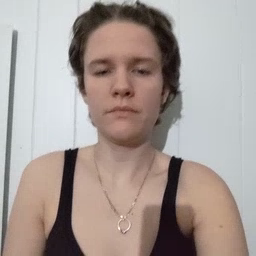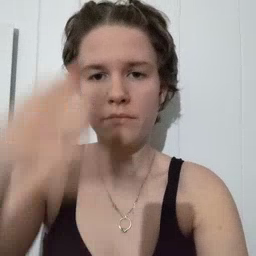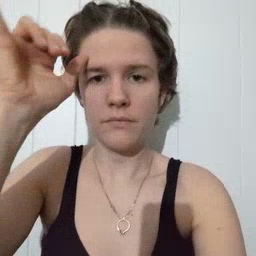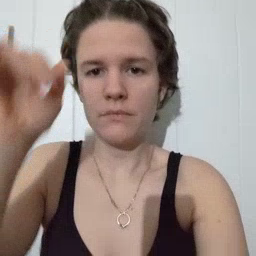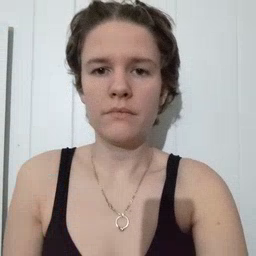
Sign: cow